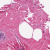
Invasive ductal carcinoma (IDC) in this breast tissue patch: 0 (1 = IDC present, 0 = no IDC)